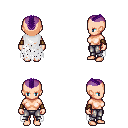
a pixel art fantasy rpg character, female body template, human, light skin, white tattered cape, metal pants, purple short mohawk hairstyle, leather bracers, four views (front, back, left, right), 2x2 character sprite sheet, small pixel art, hard edges, no anti-aliasing